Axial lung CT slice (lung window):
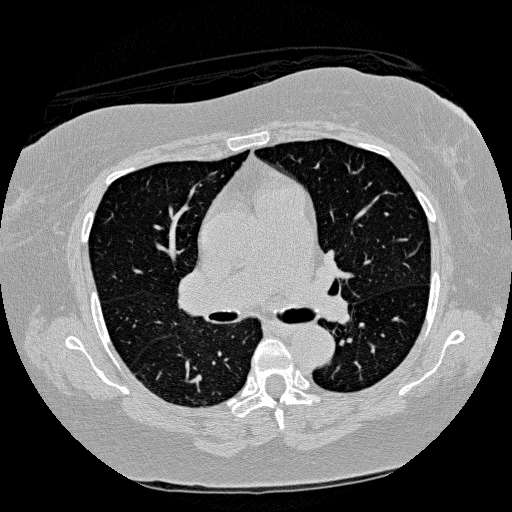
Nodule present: no